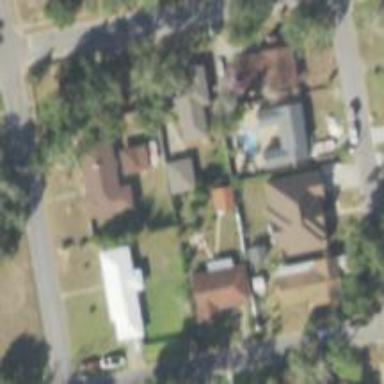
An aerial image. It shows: This residential area consists of single-family homes.